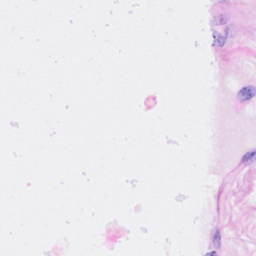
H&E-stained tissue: Breast